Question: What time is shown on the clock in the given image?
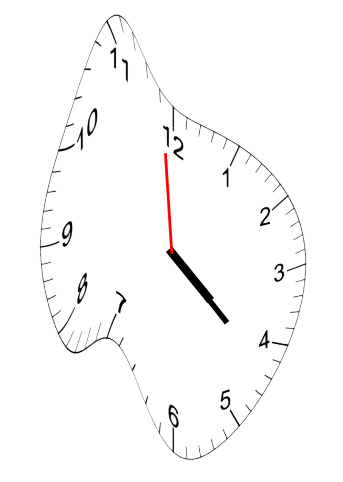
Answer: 04:21:59